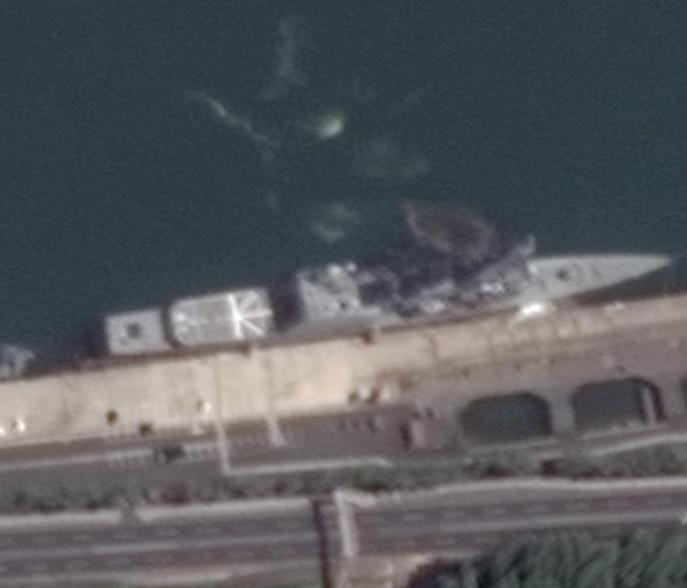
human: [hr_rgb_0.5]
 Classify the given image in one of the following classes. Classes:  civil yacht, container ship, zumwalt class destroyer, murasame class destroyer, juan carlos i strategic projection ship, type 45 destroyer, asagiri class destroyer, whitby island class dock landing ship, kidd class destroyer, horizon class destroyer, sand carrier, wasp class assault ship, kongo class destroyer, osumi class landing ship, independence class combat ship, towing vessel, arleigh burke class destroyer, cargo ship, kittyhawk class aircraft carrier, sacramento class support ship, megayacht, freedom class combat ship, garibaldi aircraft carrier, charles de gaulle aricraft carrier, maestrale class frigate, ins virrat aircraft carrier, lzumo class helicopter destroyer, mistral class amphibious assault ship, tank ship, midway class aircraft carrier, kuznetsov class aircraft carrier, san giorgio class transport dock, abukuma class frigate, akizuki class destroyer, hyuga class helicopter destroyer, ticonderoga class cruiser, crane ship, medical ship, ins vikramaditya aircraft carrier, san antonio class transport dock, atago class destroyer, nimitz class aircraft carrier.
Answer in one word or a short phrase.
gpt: Abukuma class frigate